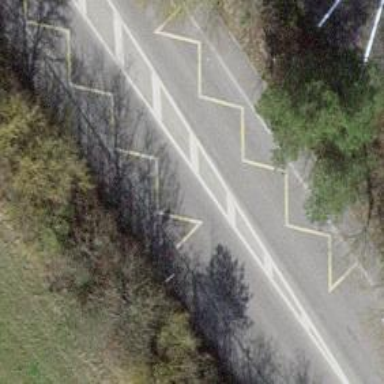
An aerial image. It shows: Bus stop with designated stop position for public transport.